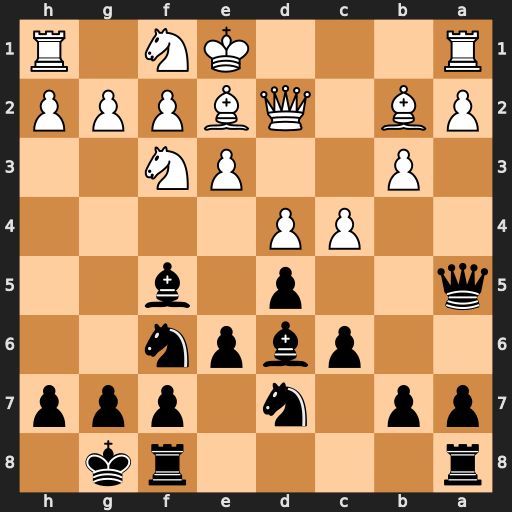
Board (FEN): r4rk1/pp1n1ppp/2pbpn2/q2p1b2/2PP4/1P2PN2/PB1QBPPP/R3KN1R
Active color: b
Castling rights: KQ
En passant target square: -
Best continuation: Bb4 a3 Bxd2+